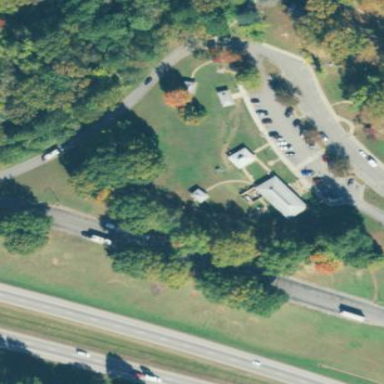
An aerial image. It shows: Rest area on the road.